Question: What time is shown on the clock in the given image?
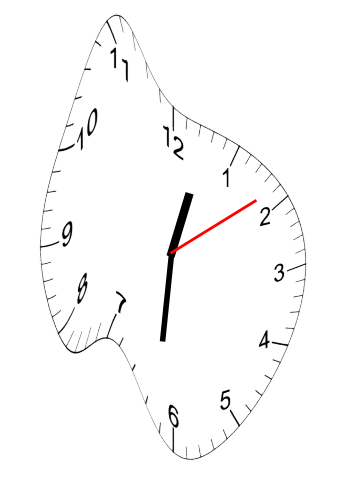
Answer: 12:31:09